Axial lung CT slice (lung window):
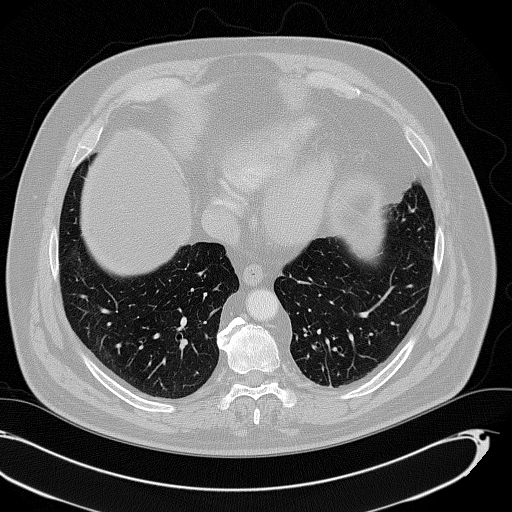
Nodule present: no